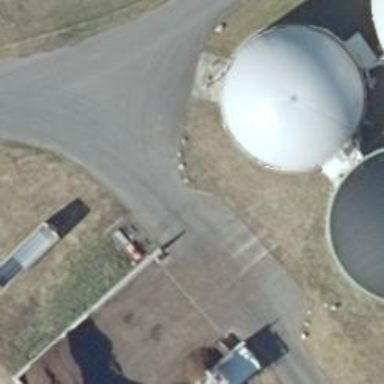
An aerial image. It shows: Storage tank that is man-made.